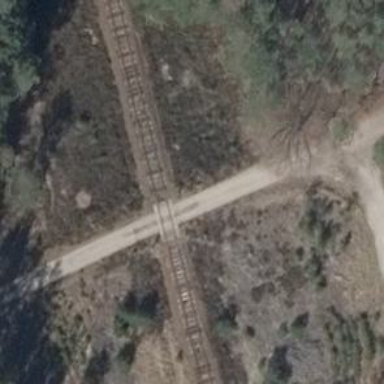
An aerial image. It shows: Level crossing along the railway.